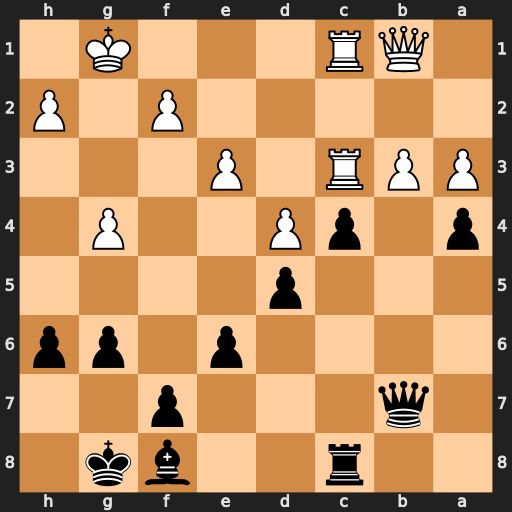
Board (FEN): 2r2bk1/1q3p2/4p1pp/3p4/p1pP2P1/PPR1P3/5P1P/1QR3K1
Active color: b
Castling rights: -
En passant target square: -
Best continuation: axb3 Rxb3 cxb3 Rxc8 Qxc8